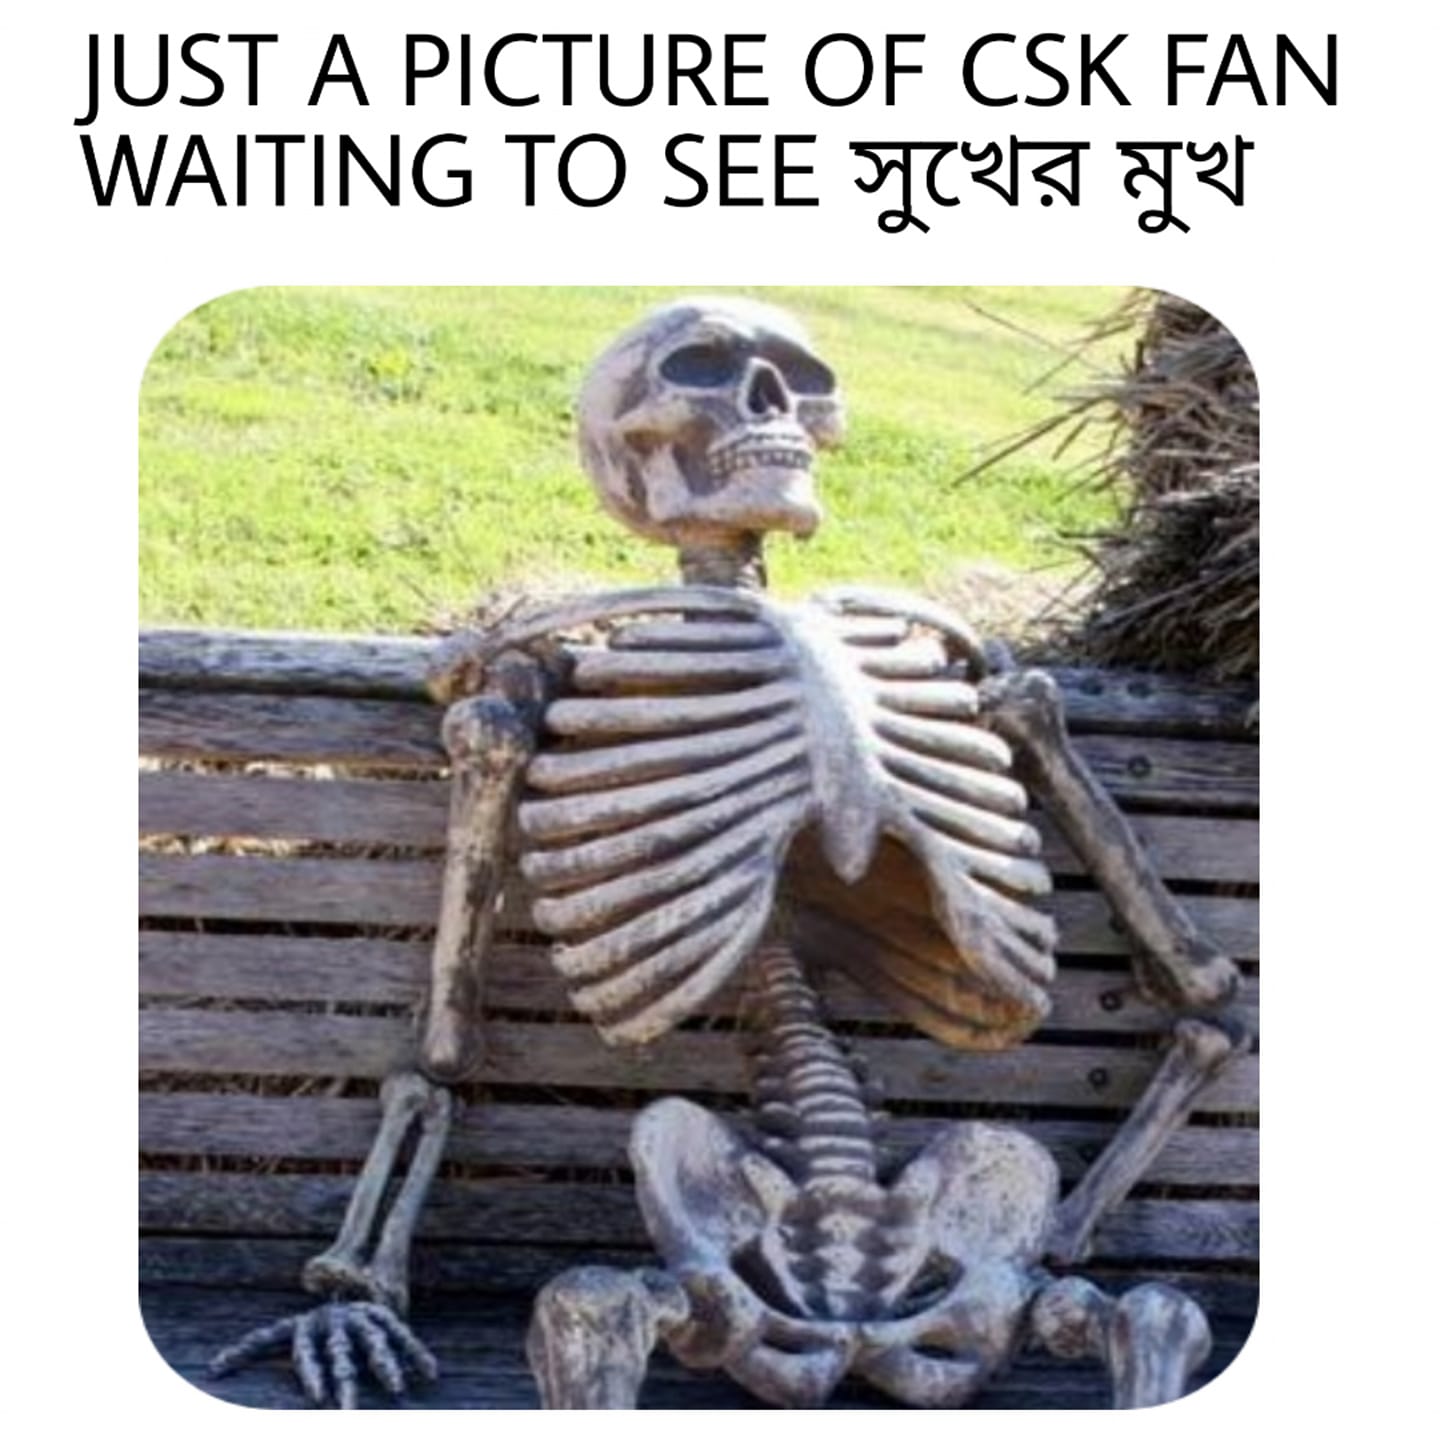
Caption: JUST A PICTURE OF CSK FAN WAITING TO SEE সুখের মুখ
Label: hate